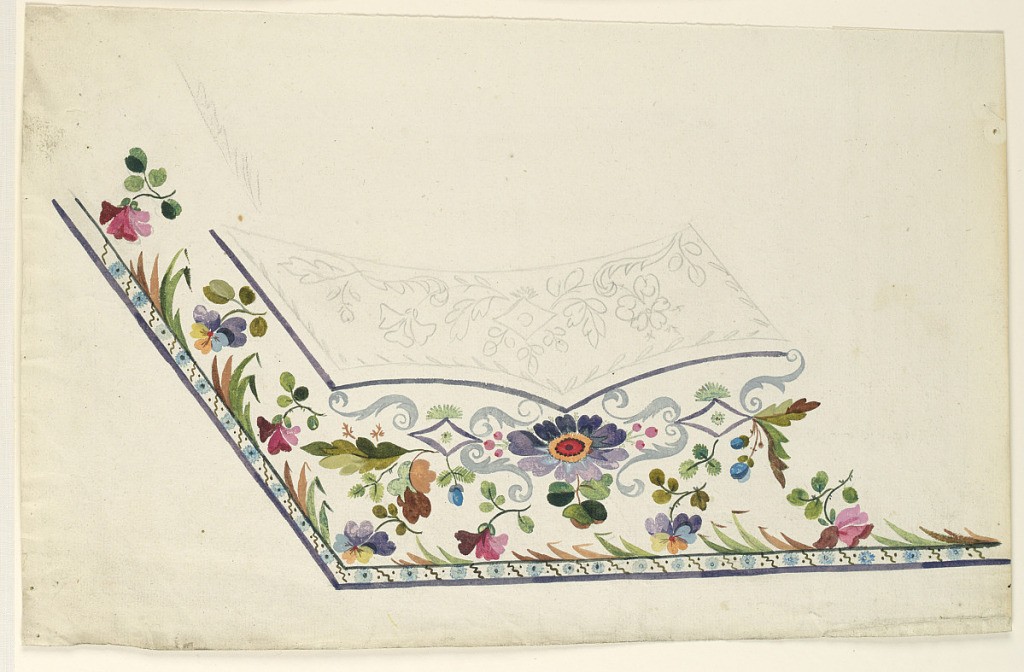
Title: Design for the Embroidery of a Man's Waistcoat
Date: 1790–1800
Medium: Graphite, brush and watercolor on paper
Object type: Drawing
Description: Lower left section of a waistcoat. Below the pocket, a symmetrical motif, with a flower at the center. Sprays of flowers and leaves along the border. Floral design on pocket indicated in outline.